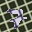
Label: 7